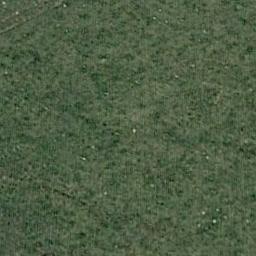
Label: meadow